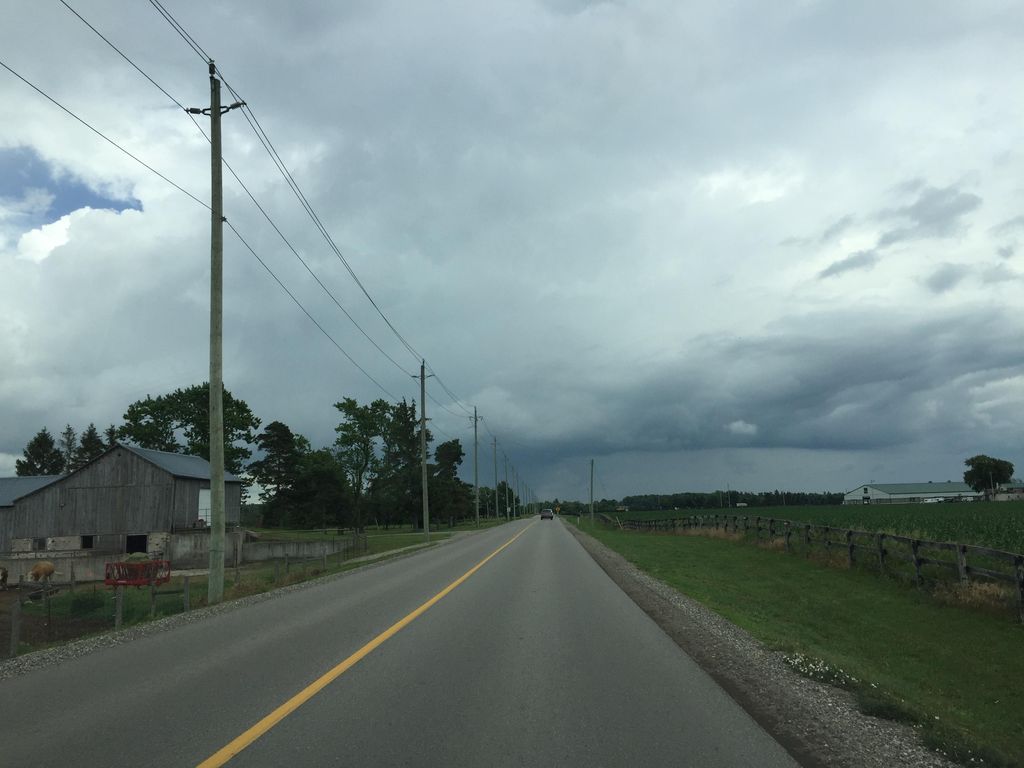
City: kitchener-waterloo